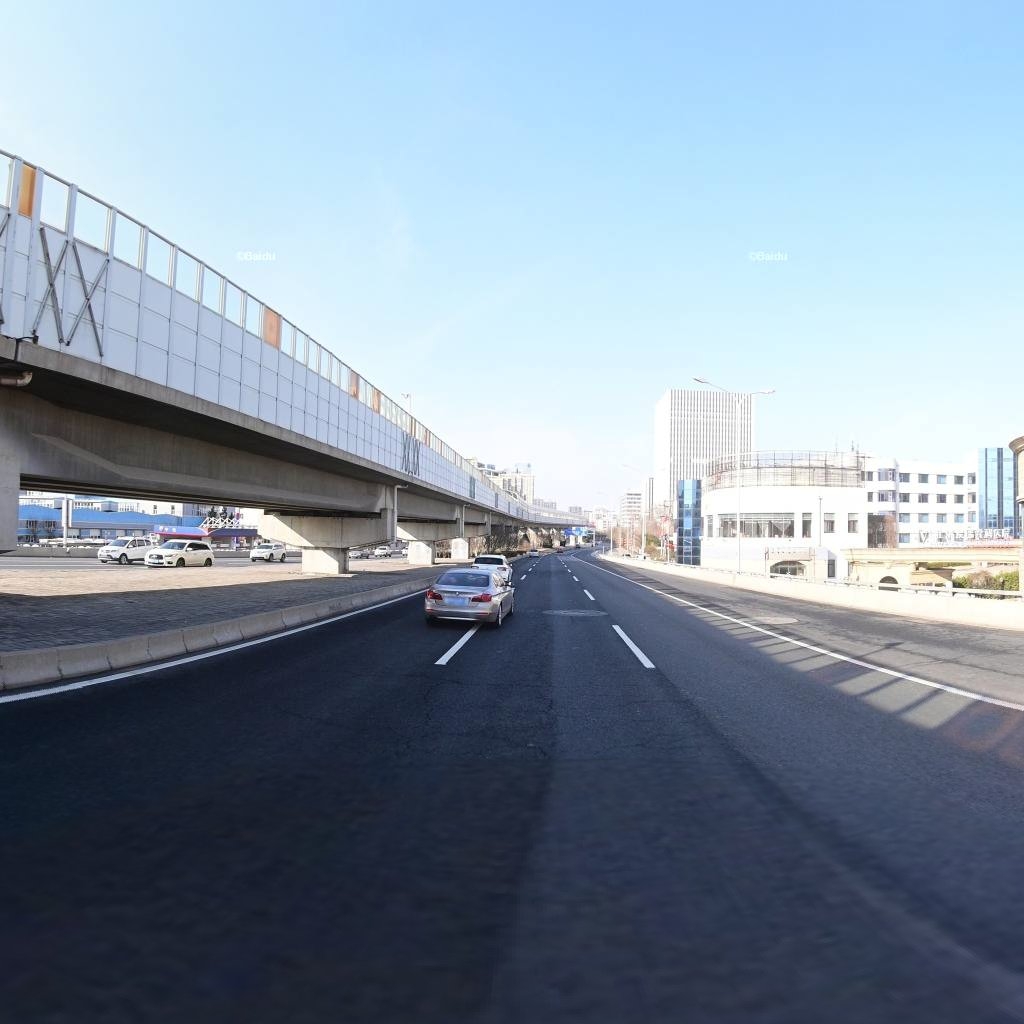
Region: Chaoyang
Road damage annotations: alligator crack, manhole cover